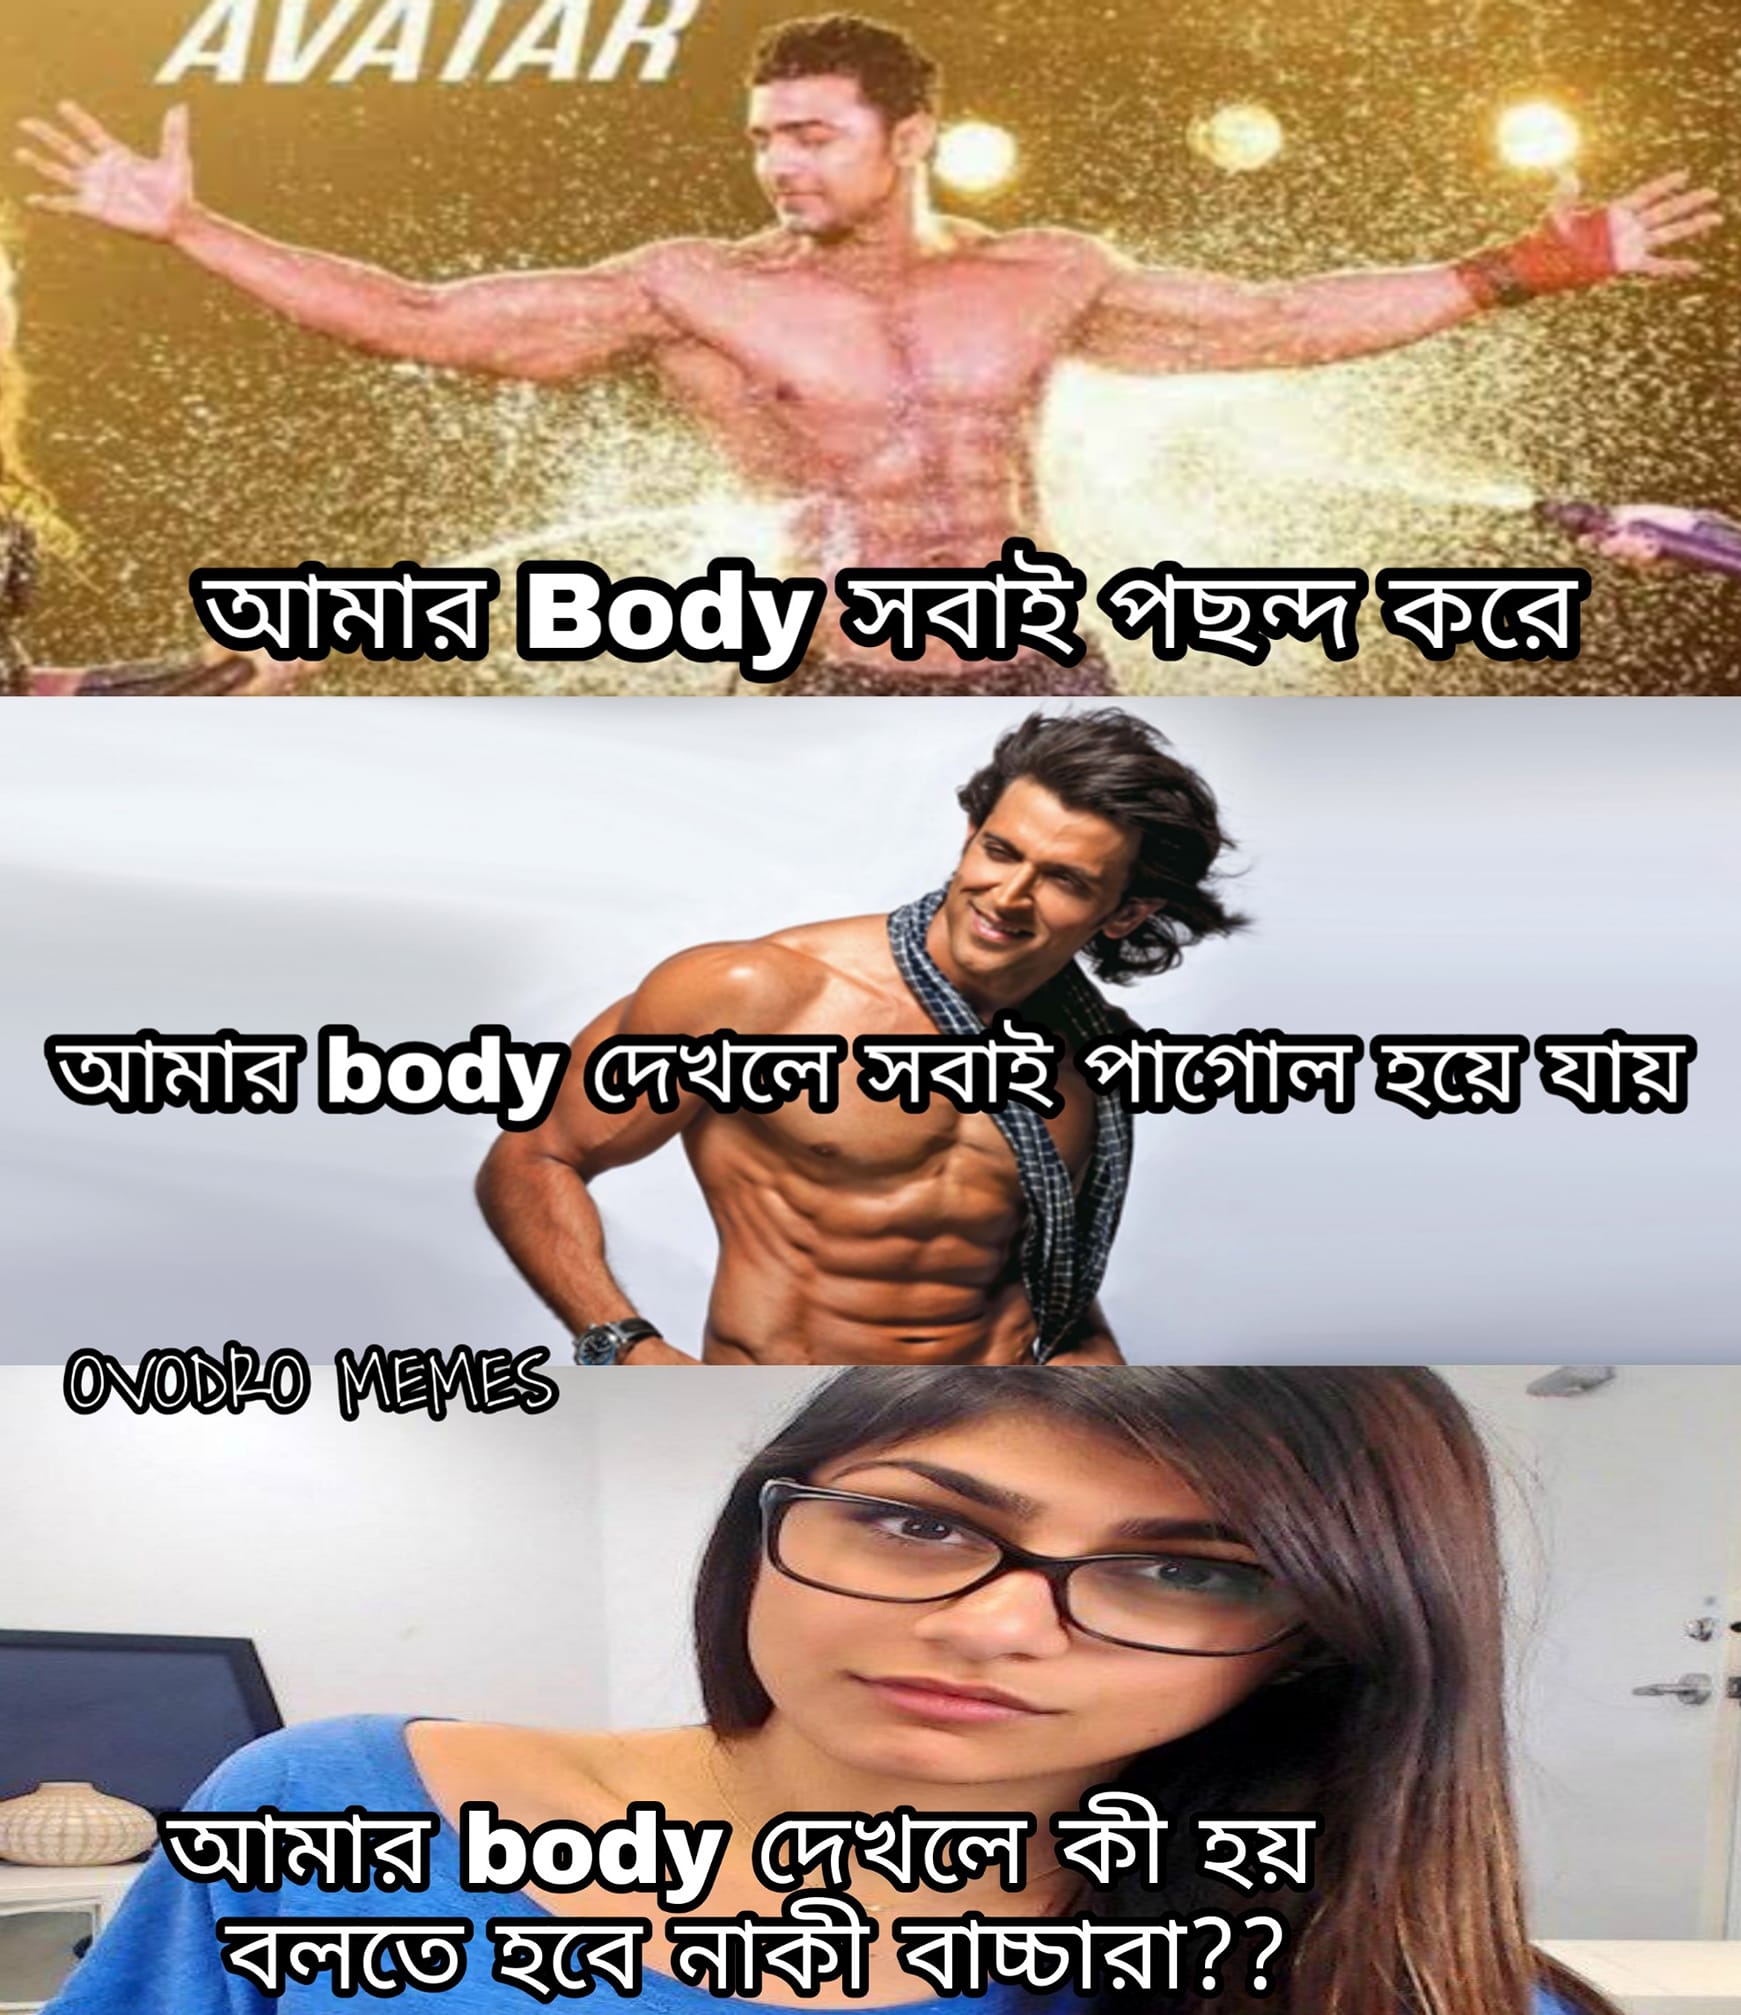
Caption: আমার Body সবাই পছন্দ করে  আমার body দেখলে সবাই পাগোল হয়ে যায়     আমার body দেখলে কী হয় বলতে হবে নাকী বাচ্চারা ??
Label: non-hate